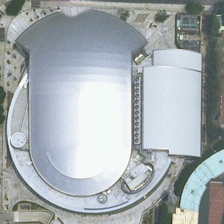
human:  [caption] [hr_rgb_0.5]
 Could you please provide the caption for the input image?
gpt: a silver gray center building is near a road .

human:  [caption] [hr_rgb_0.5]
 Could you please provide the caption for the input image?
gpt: a silver gray center building is near a road .

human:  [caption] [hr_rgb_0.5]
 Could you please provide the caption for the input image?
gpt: a silver gray center building is near a road .

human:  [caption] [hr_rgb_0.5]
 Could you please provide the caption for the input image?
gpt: a silver gray center building is near a road .

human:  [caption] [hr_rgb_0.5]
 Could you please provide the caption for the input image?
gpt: a silver gray center building is near a road .